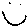
Label: smiley face